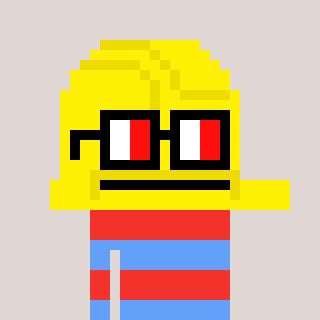
a pixel art character with square glasses with black frames and red eyes, a construction helmet-shaped head and a blue-colored body on a warm background